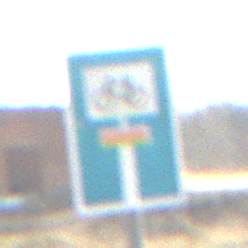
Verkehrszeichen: SackgasseRadverkehrDurchlaessig
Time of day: MorningAfternoon
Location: Outdoor (Suburban)
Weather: PartlyCloudy
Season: NotSpecified
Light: Natural